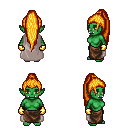
a pixel art fantasy rpg character, female body template, orc, green skin, gray cape, robe skirt, light blonde extra-long topknot hairstyle, gold gloves, four views (front, back, left, right), 2x2 character sprite sheet, small pixel art, hard edges, no anti-aliasing